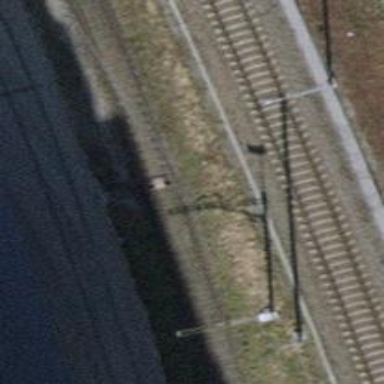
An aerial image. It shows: Railway switch.